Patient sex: F
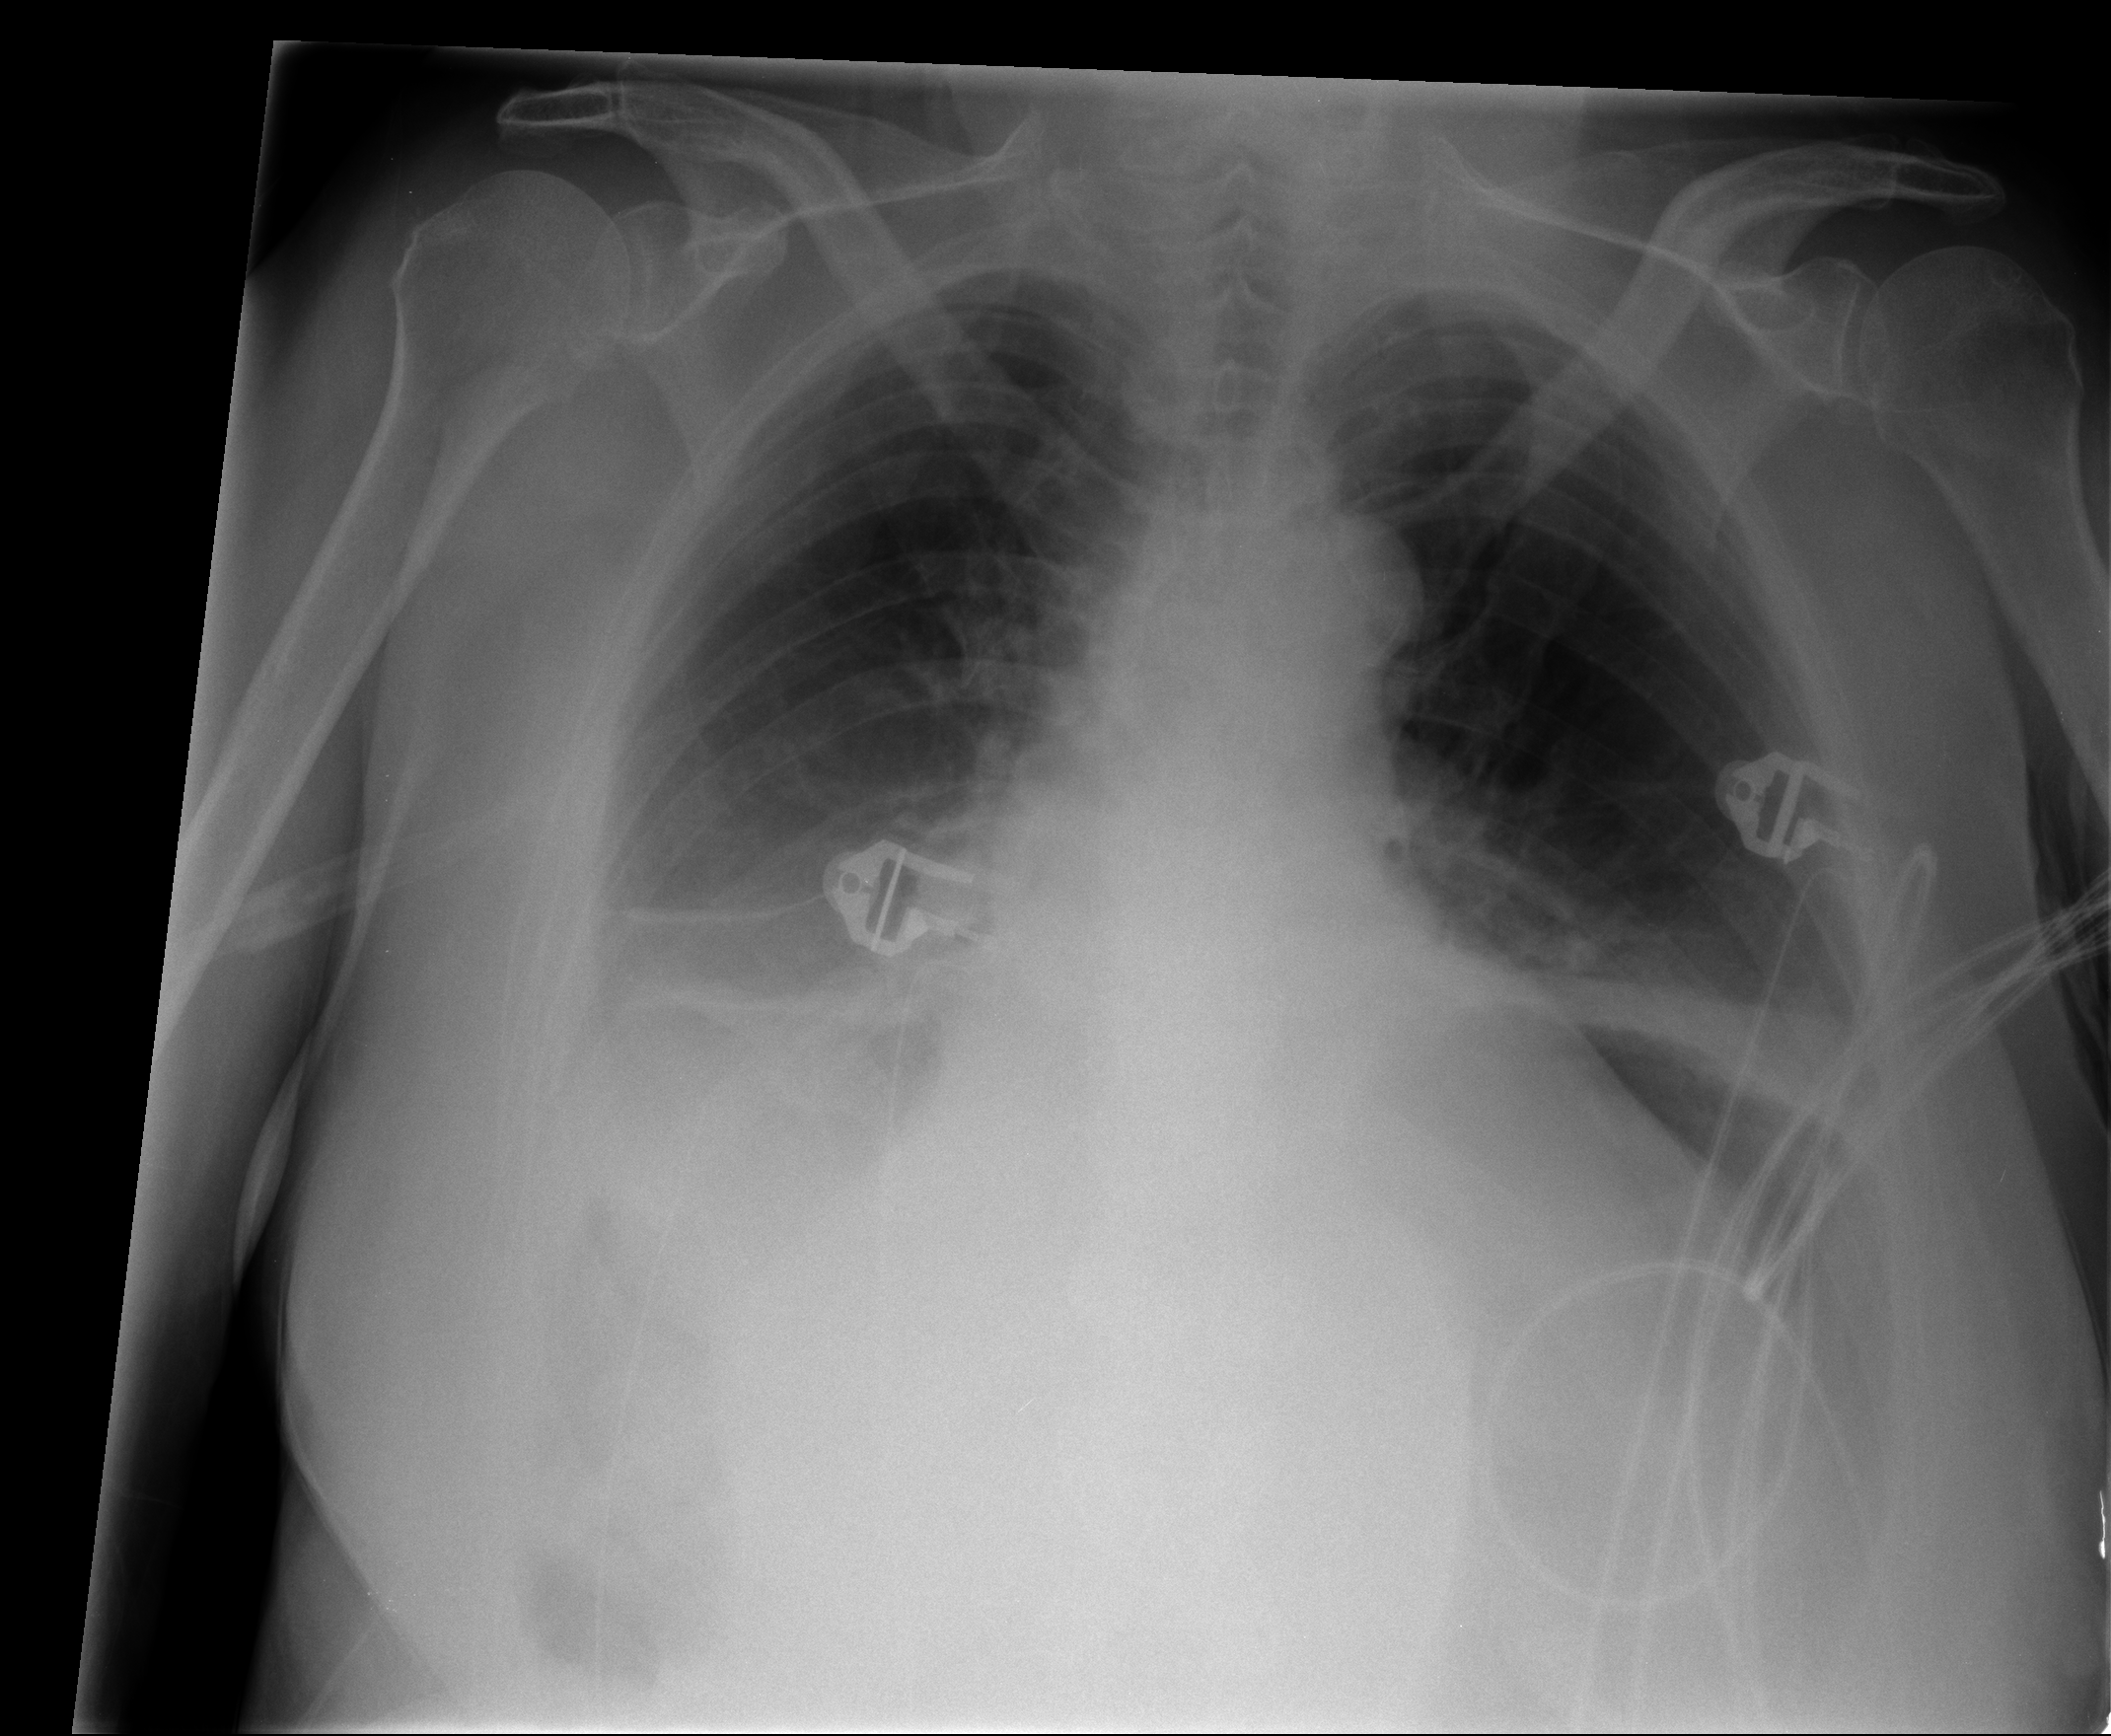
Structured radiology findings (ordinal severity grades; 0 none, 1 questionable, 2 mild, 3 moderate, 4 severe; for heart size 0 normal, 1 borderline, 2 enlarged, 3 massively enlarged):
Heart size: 1
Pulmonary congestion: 0
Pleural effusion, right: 2
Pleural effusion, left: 2
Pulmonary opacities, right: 0
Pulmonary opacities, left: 0
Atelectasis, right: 2
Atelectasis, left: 2